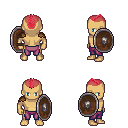
a pixel art fantasy rpg character, male body template, human, tanned skin, leather shoulder armor, magenta pants, ruby red short mohawk hairstyle, shield, four views (front, back, left, right), 2x2 character sprite sheet, small pixel art, hard edges, no anti-aliasing